Interaction volume radius: 10 \u00c5
Interaction volume height: 30 \u00c5
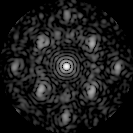
Disorder parameter: 0.5163